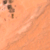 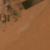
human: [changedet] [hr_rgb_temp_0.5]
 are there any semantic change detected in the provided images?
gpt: New houses and green areas appear in the upper part of the desert.